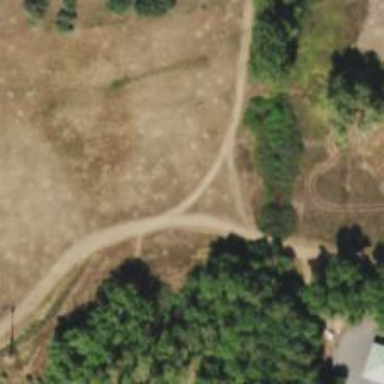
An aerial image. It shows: Path designated as multipurpose trail.